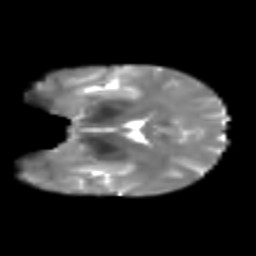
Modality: T2w
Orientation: coronal
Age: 29
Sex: male
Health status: healthy